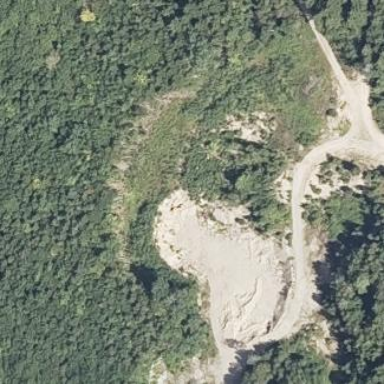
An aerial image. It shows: Quarry area where gravel is extracted.